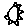
Label: sun